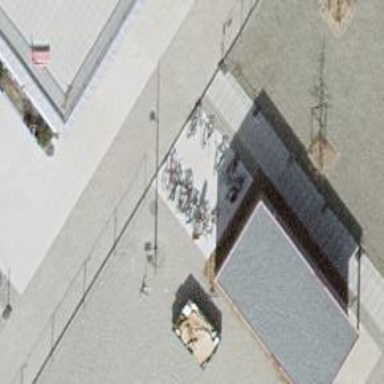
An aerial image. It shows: Bicycle parking area with stands available.